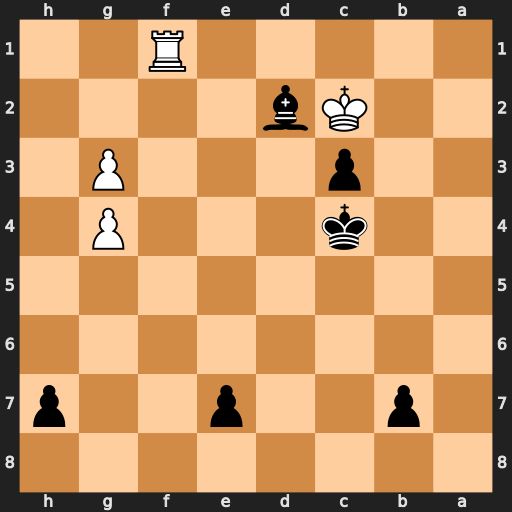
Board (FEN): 8/1p2p2p/8/8/2k3P1/2p3P1/2Kb4/5R2
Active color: b
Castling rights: -
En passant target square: -
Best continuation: b5 Rf5 b4 Re5 b3+